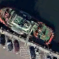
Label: Towing_vessel